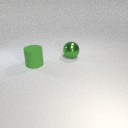
large green rubber cylinder in front of large green metal sphere